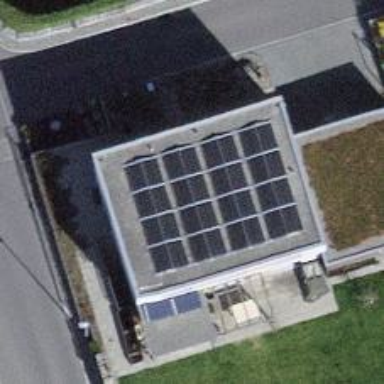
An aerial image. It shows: Solar power generator.